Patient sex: M
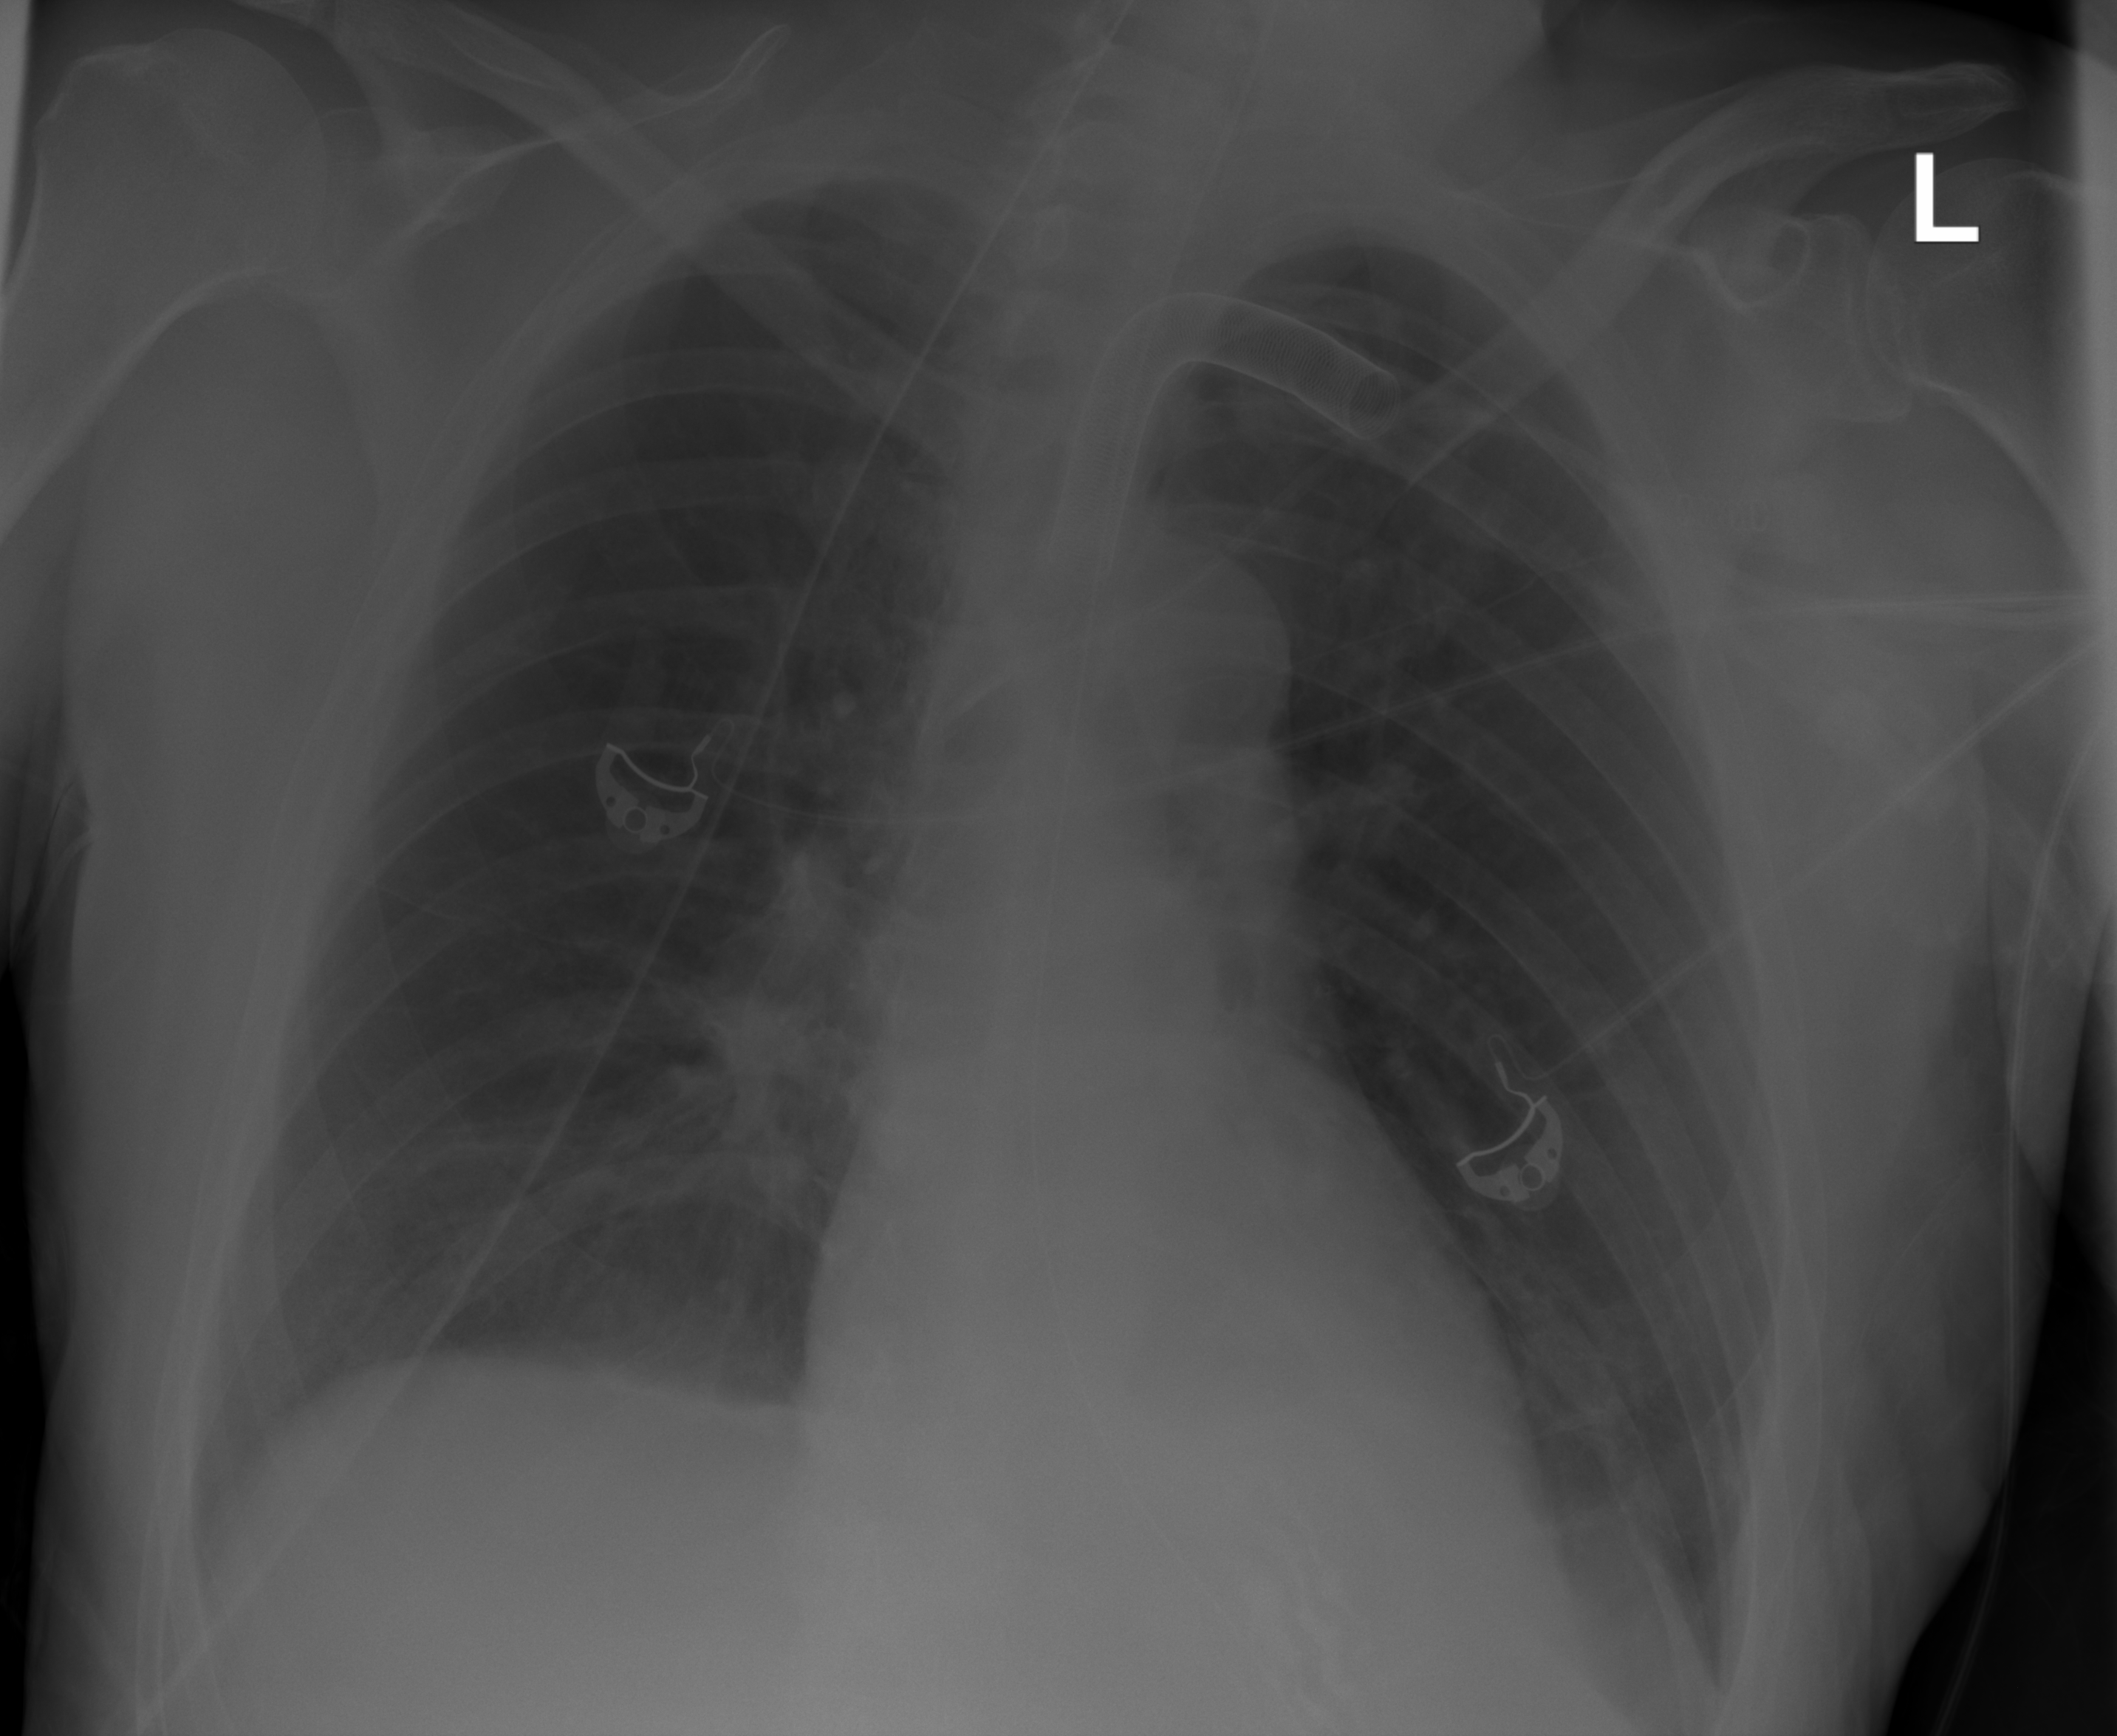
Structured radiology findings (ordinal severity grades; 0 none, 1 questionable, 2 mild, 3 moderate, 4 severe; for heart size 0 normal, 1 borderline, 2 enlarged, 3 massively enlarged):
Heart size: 0
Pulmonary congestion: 0
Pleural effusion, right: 0
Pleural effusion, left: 1
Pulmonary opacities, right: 0
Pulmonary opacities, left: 0
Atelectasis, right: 2
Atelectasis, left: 0